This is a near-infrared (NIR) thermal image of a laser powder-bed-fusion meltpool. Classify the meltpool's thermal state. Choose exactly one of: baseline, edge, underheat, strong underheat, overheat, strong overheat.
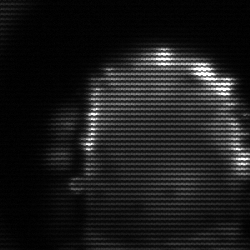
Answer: baseline